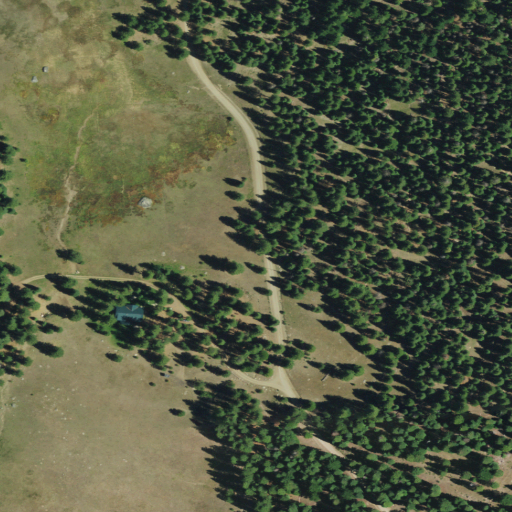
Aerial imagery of plain(s) in California named Big Flat containing evergreen forest, shrub, open development, grassland, woody wetlands, and herbaceous wetlands